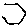
Label: hexagon